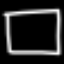
Label: square